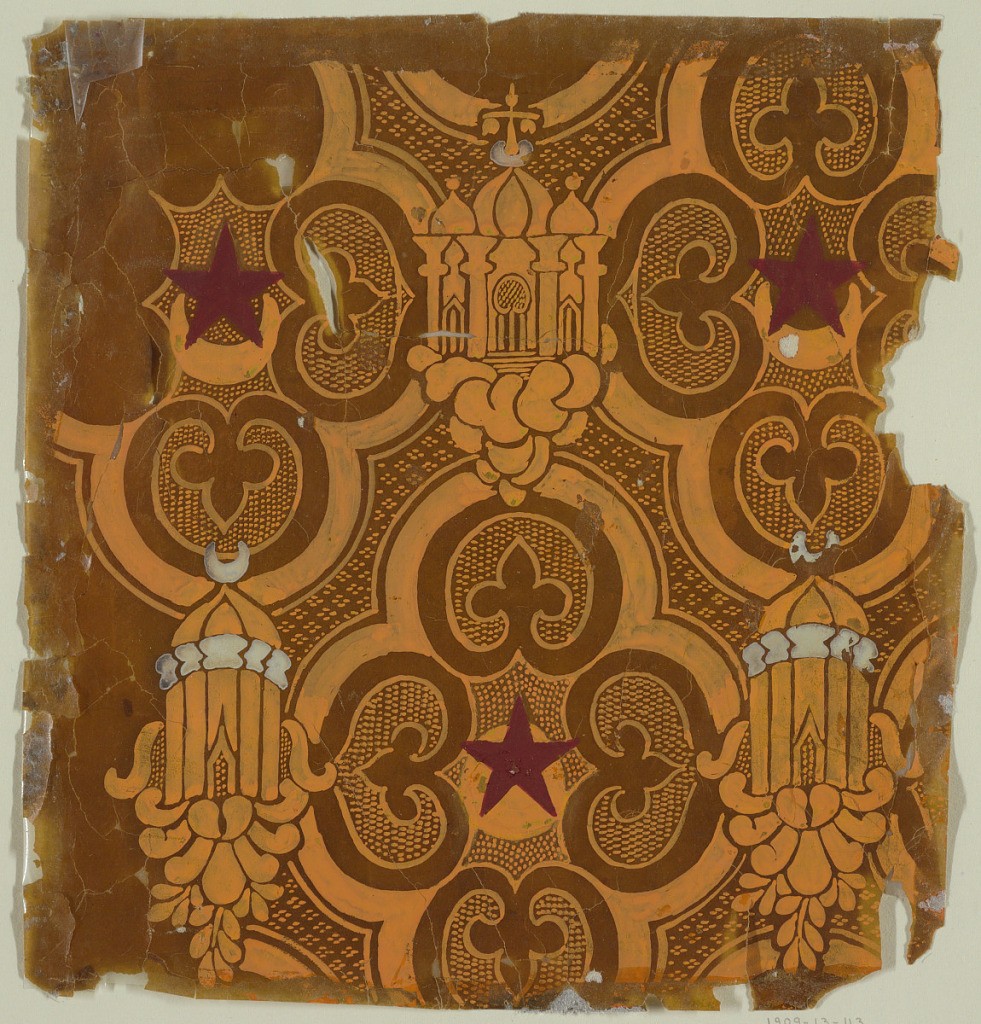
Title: Design for a Brocade
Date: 1825–1850
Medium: Brush and lateritious gouache, brush and white, purple paint on oily tracing paper
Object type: Drawing
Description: Elongated quatrefoils with four circumscribed lilies and a five-pointed star on dotted ground are staggered in alternate overlapping horizontal rows. The stars rise from crescents and from suns in alternate rows and the quatrefoils are connected by orthodox churches on clouds and mosques upon palmettes in alternate horizontal rows.